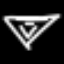
Label: diamond